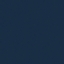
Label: SeaLake